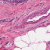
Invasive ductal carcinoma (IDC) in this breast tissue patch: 0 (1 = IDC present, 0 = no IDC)